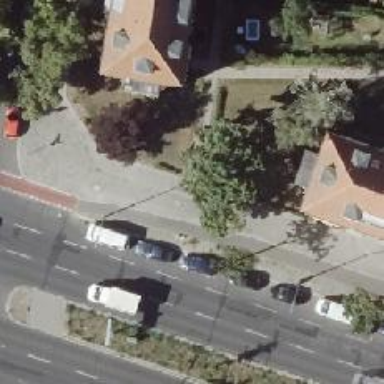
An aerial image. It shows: Sidewalk along the footway.